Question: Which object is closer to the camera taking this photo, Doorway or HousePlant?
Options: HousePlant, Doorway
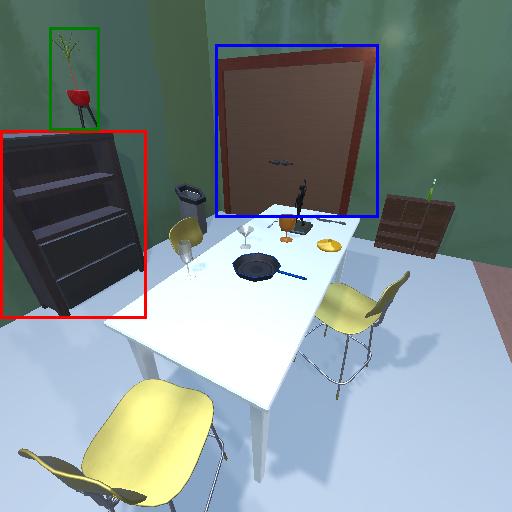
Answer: HousePlant